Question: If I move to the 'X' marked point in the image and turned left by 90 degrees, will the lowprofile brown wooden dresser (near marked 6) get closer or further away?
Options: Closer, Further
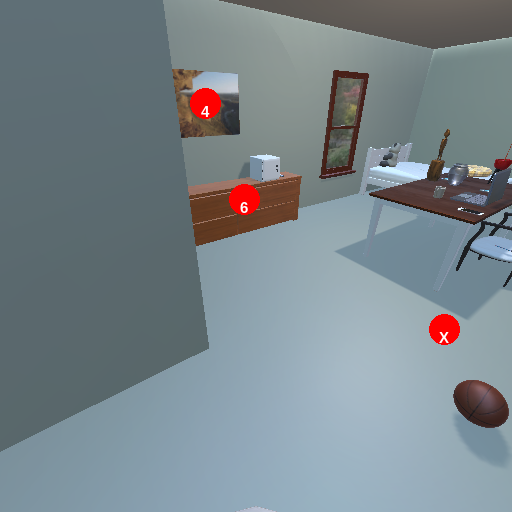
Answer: Closer